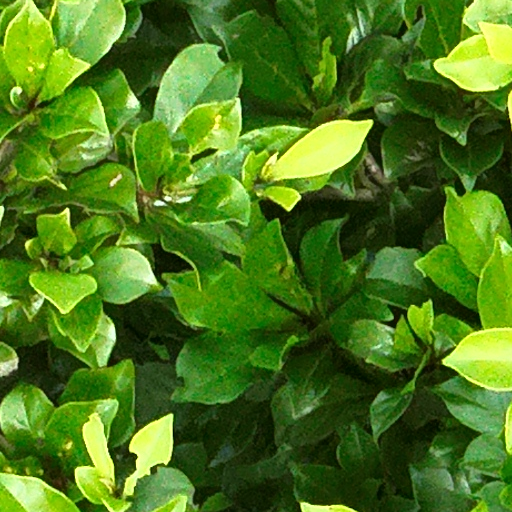
Species: Terminalia oblonga
GBIF accepted scientific name: Terminalia oblonga
Crown area (m\u00b2): 429.402